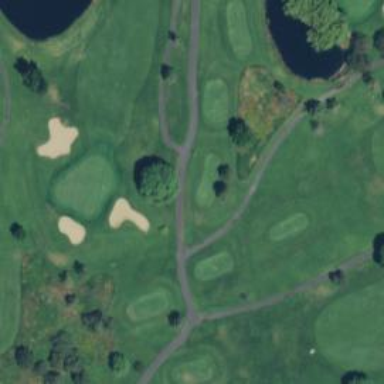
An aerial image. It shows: Golf tee.